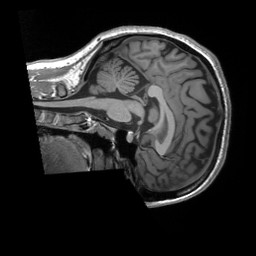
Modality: T1w
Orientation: sagittal
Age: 25
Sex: female
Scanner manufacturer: siemens
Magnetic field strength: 3 T
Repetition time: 2.3 s
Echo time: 0.00232 s